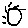
Label: sun